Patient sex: M
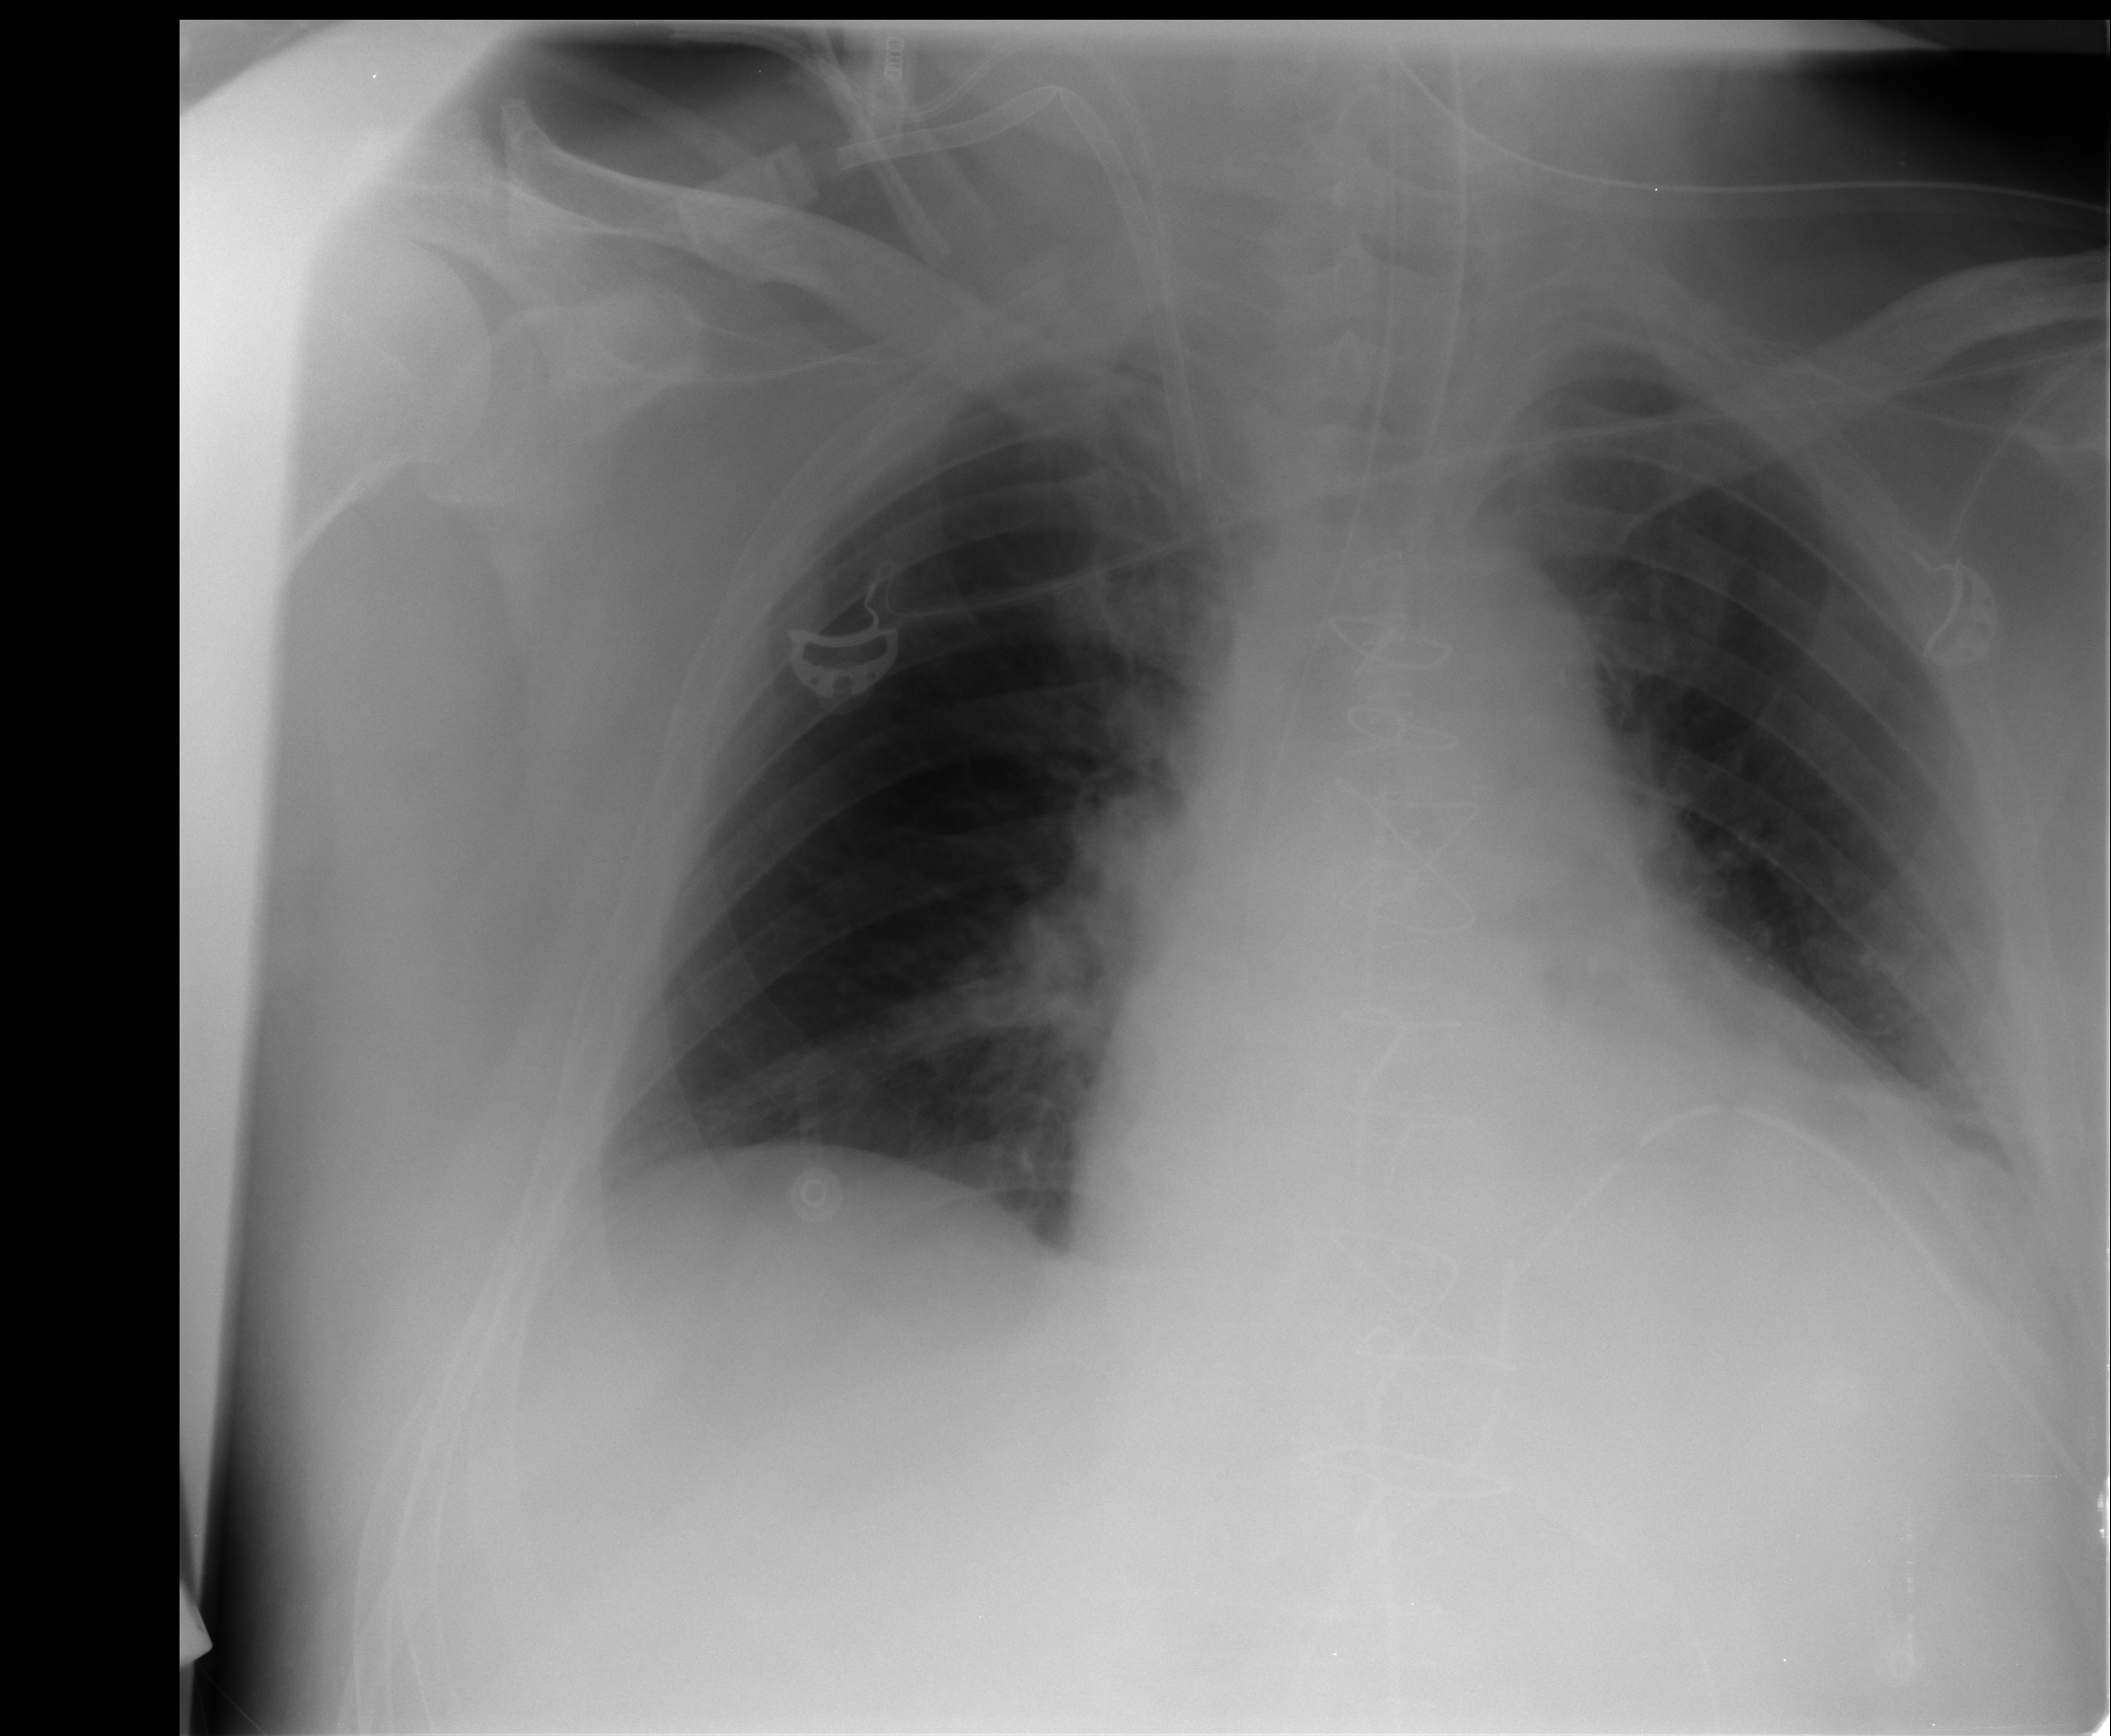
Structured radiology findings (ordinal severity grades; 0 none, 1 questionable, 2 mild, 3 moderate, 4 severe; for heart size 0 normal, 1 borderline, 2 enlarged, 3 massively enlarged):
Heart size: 1
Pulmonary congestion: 2
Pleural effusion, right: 0
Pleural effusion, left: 0
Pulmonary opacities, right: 0
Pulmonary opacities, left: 0
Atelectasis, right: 2
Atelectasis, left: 2